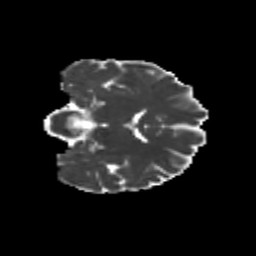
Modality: MD
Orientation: coronal
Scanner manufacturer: siemens
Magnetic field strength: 3 T
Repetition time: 9.2 s
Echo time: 0.084 s